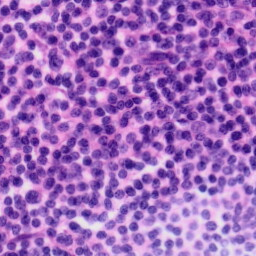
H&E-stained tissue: Tonsil